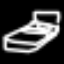
Label: bed